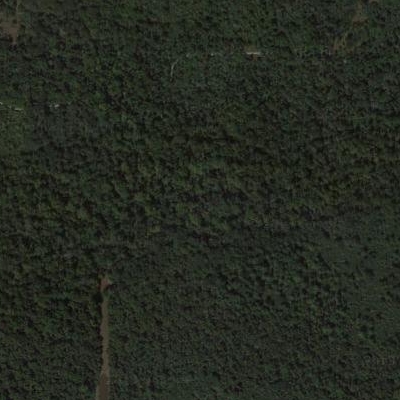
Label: Forest